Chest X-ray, AP view. Patient: 34 years old, sex M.
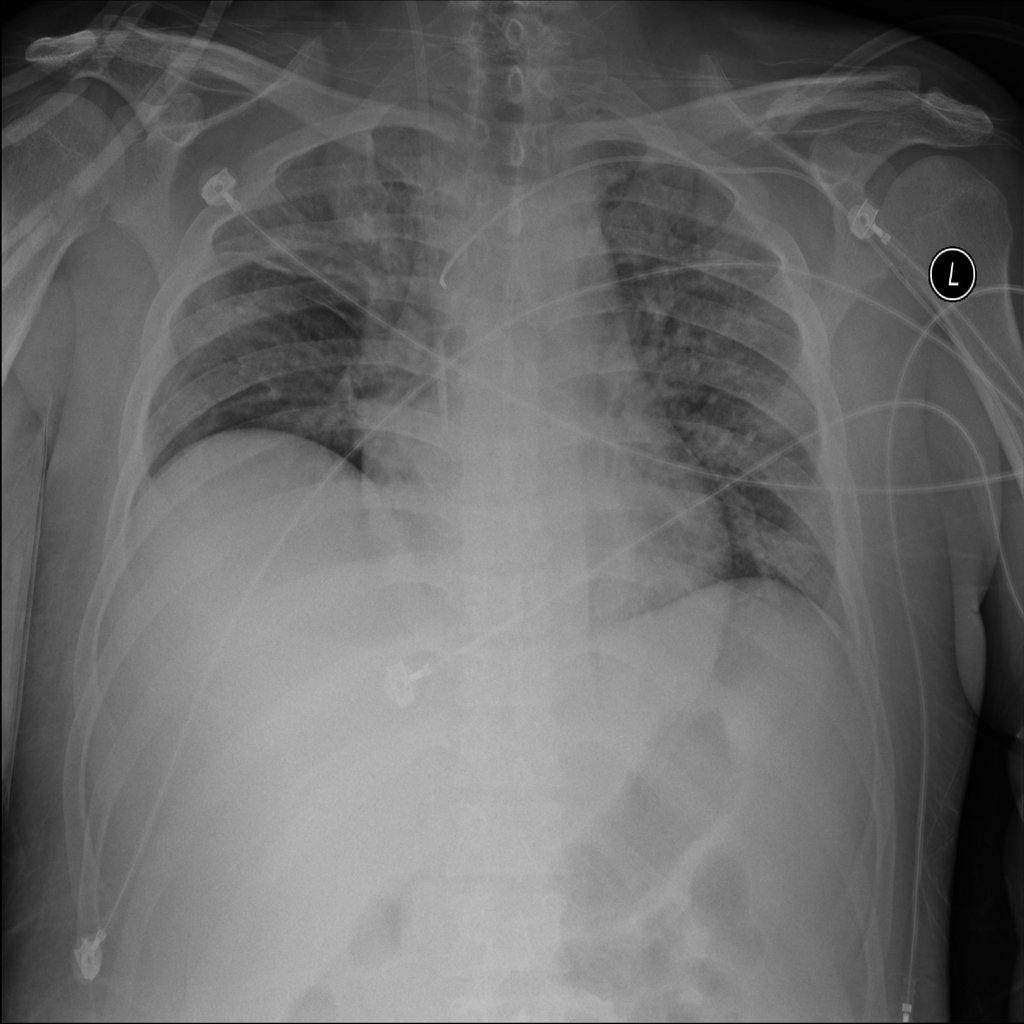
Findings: Consolidation